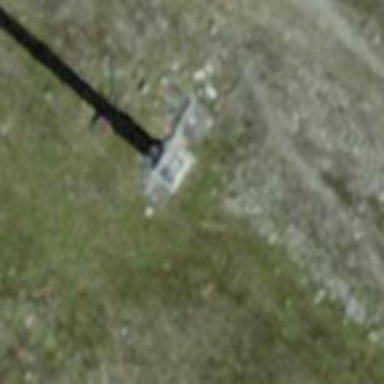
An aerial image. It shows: Pylon used for aerialway.